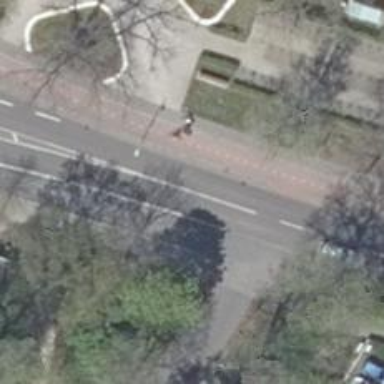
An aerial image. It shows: Secondary road with asphalt surface and sidewalks on both sides. There is cycle track on the left side of the road.